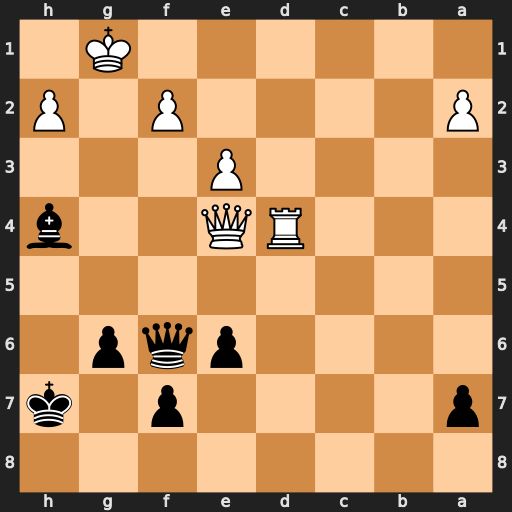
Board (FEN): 8/p4p1k/4pqp1/8/3RQ2b/4P3/P4P1P/6K1
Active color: b
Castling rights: -
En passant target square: -
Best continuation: Qxf2+ Kh1 Qf1#